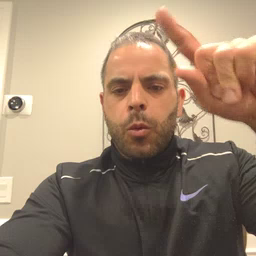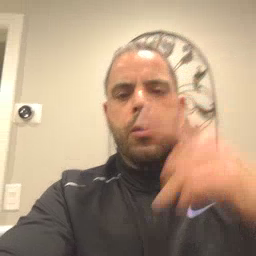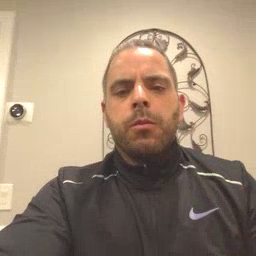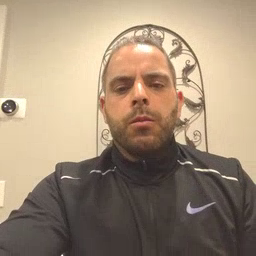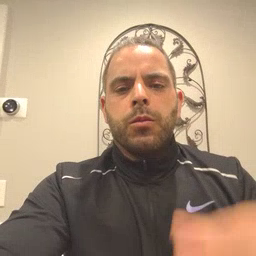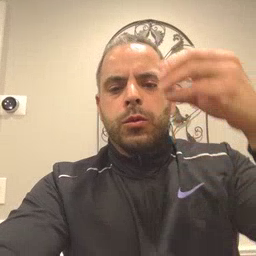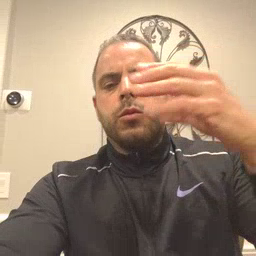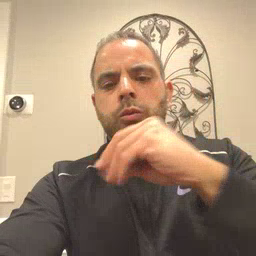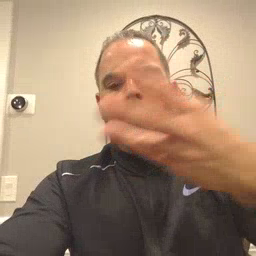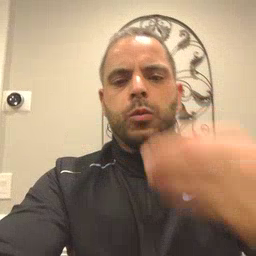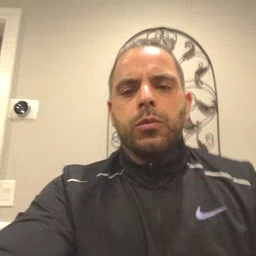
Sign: story